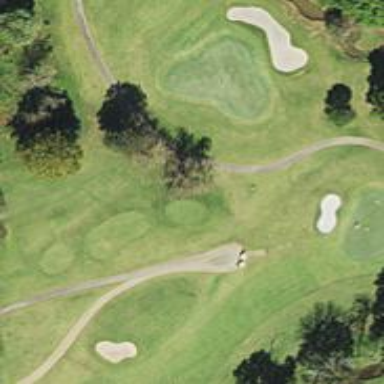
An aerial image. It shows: Golf path with asphalt surface.